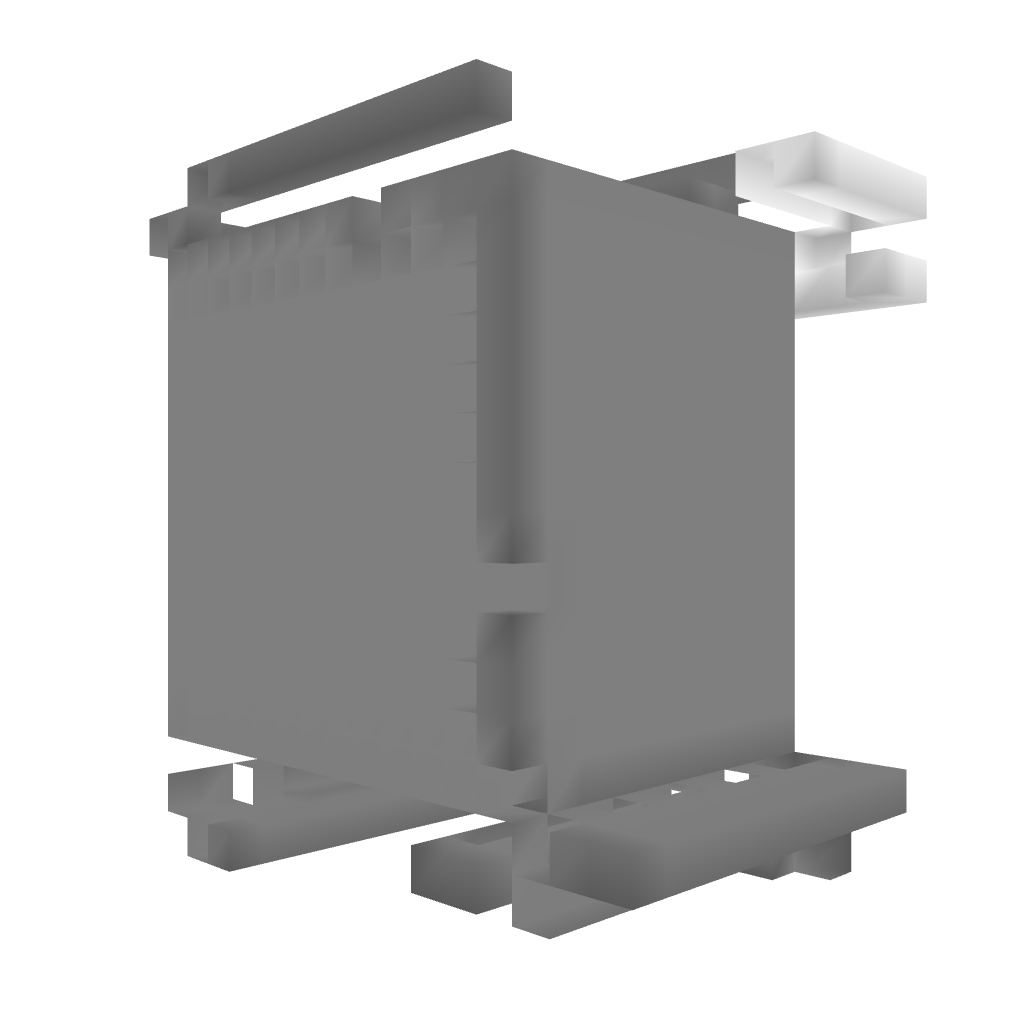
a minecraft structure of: Self Building Room bad low quality